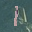
Label: 1